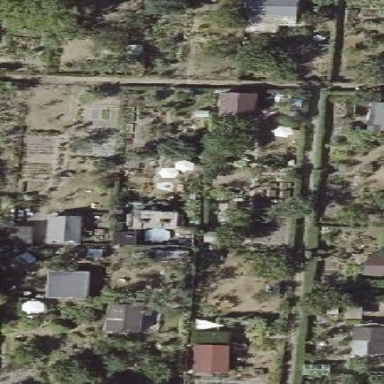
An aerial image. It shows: Allotments area.